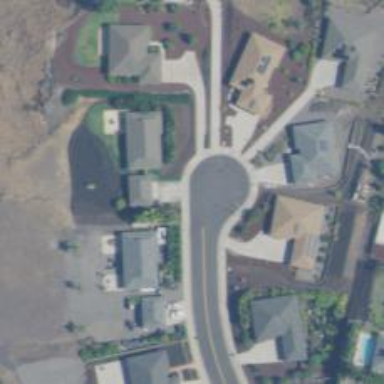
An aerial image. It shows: Turning circle on the road.